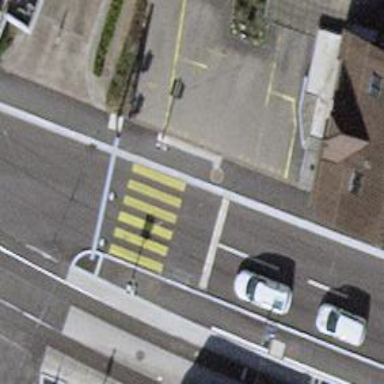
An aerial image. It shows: Zebra crossing with traffic signals.